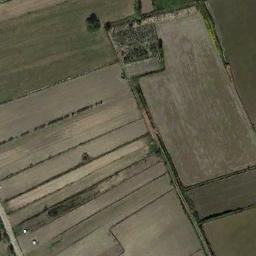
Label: terrace